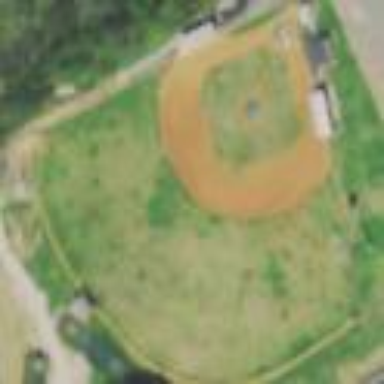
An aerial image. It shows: Baseball pitch for leisure land activities.